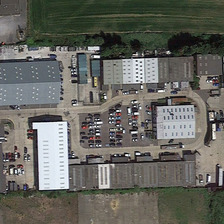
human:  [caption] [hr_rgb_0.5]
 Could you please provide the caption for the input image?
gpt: some buildings are around a parking lot in a industrial area .

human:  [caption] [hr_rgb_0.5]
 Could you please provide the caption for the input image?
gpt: some buildings are around a parking lot in a industrial area .

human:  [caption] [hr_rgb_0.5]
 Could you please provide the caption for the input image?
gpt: some buildings are around a parking lot in a industrial area .

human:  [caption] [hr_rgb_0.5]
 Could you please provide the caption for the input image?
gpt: some buildings are around a parking lot in a industrial area .

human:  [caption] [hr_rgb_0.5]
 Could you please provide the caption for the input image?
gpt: some buildings are around a parking lot in a industrial area .